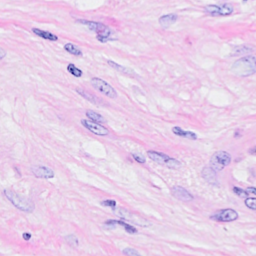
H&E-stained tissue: Breast